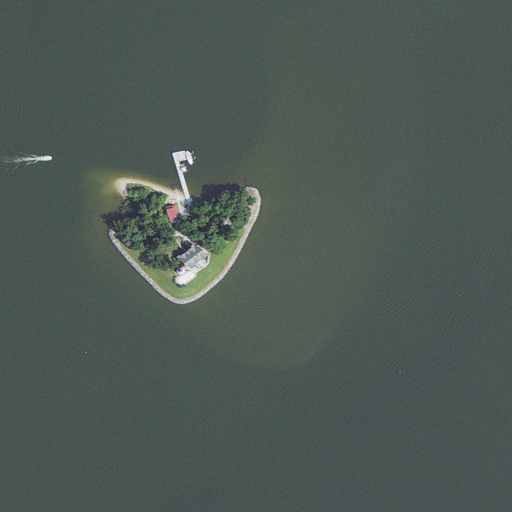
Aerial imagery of island in Maryland named Little Island containing only open water